Question: I want this to be my regex: '/^word/' ('word' is dynamic)
When I set it up to be dynamic I have to use this:
'''
var word='spoon';
'spoon .table .chair'.match(new RegExp('^'+word+''));
'''
However, this finds 'null', while this:
'''
var word='spoon';
'spoon .table .chair'.match(/^spoon/);
'''
finds '["spoon"]'.
The interesting part is when I examine the difference between the regex I worte and the regex RegExp wrote:
'''
console.log(/^spoon/,new RegExp('^'+word+''))
'''
It shows this:
'''
/^spoon/ /^spoon/
'''
If I then copy the second part of the log output ('/^spoon/') into my code editor I see this character:

What is that? How do I do RegExp word-ending-with as I am not always guaranteed to have a space at the end when the string might be a one-word string (spoon or another word)
I'd rather just do this without the invisible thing
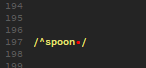
Answer: In Javascript, '' doesn't mean a '\' followed by a 'b'. It means the backspace character (ASCII code 8). To get a '\' followed by a 'b', you need to escape the slash so that Javascript doesn't parse it as a backspace:
'''
'^' + word + '\b'
'''
The same thing applies if you want to use '\d' or '\s' or anything else: You need to escape the '\' with another one so that Javascript doesn't think it's a Javascript escape code and the RegExp can parse it as what you expect.